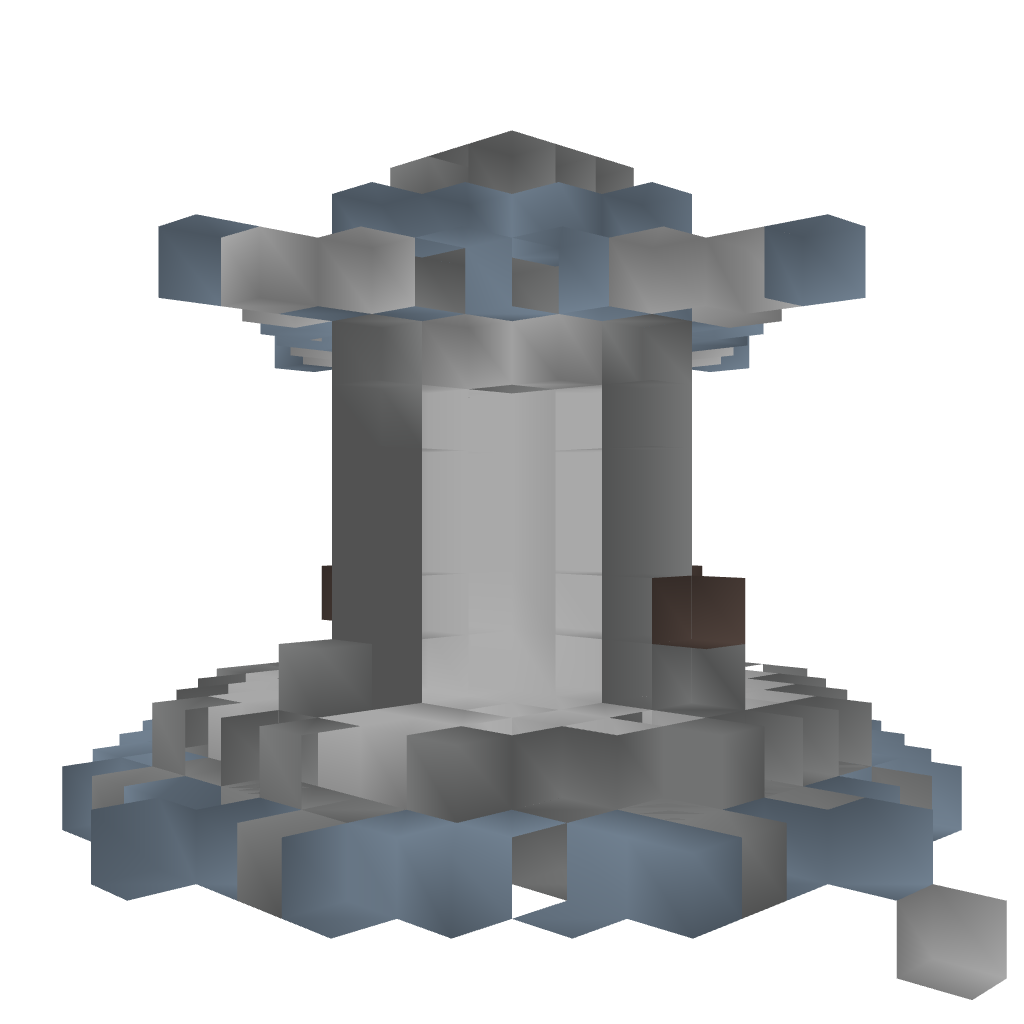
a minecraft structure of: Dyncraft Parkour Rank-Up Portal